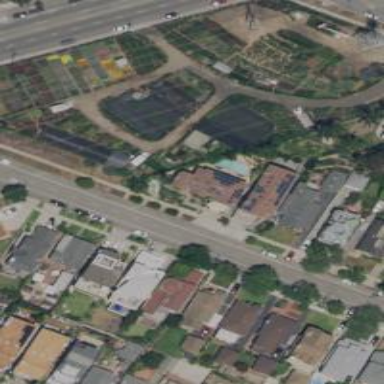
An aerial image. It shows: Plant nursery.